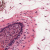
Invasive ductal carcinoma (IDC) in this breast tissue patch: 0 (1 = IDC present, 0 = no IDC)